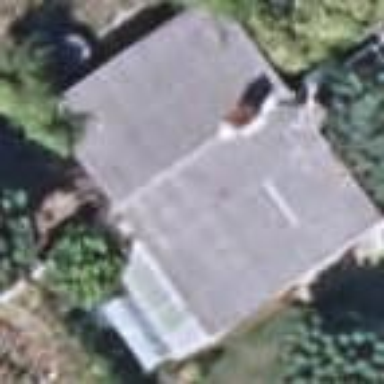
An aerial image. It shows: Simple house.